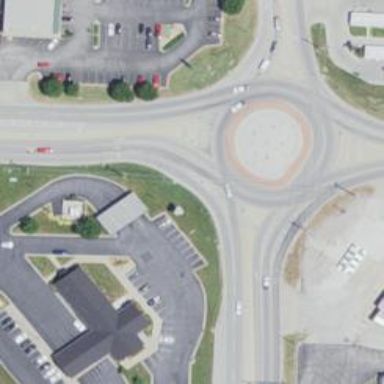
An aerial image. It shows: Roundabout on trunk road with asphalt surface.